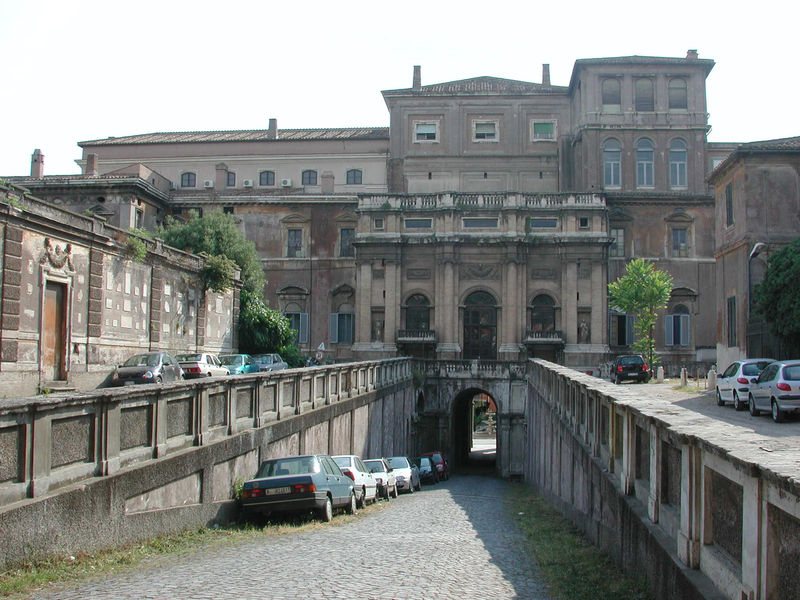
Titel: Palazzo Barberini
Künstler: Carlo Maderno
Standort: Rom, Palazzo Barberini (EU - I - Latium)
Schlagwörter: baum, dunkel, bäume, fenster, hell, straße, säulen, tür, dach, gebäude, haus, architektur, stein, strauch, brücke, girlande, kamin, balkon, rundbogen, wagen, tor, foto, fotografie, senke, eingang, palast, balustrade, rom, fries, portal, gesims, pforte, vatikan, einfahrt, rampe, autos, durchfahrt, vestibül, unterführung, einlauf, baut, vestebül, wagen+